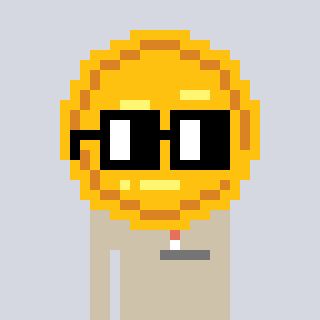
a pixel art character with square black glasses, a medal-shaped head and a bege-colored body on a cool background